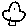
Label: car